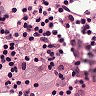
Metastatic tissue present: no